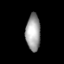
Tissue: lung
Cell type: Endothelial cells
Senescence score: 0.5909
Nuclear area (px): 525
Mean DAPI intensity: 159.549